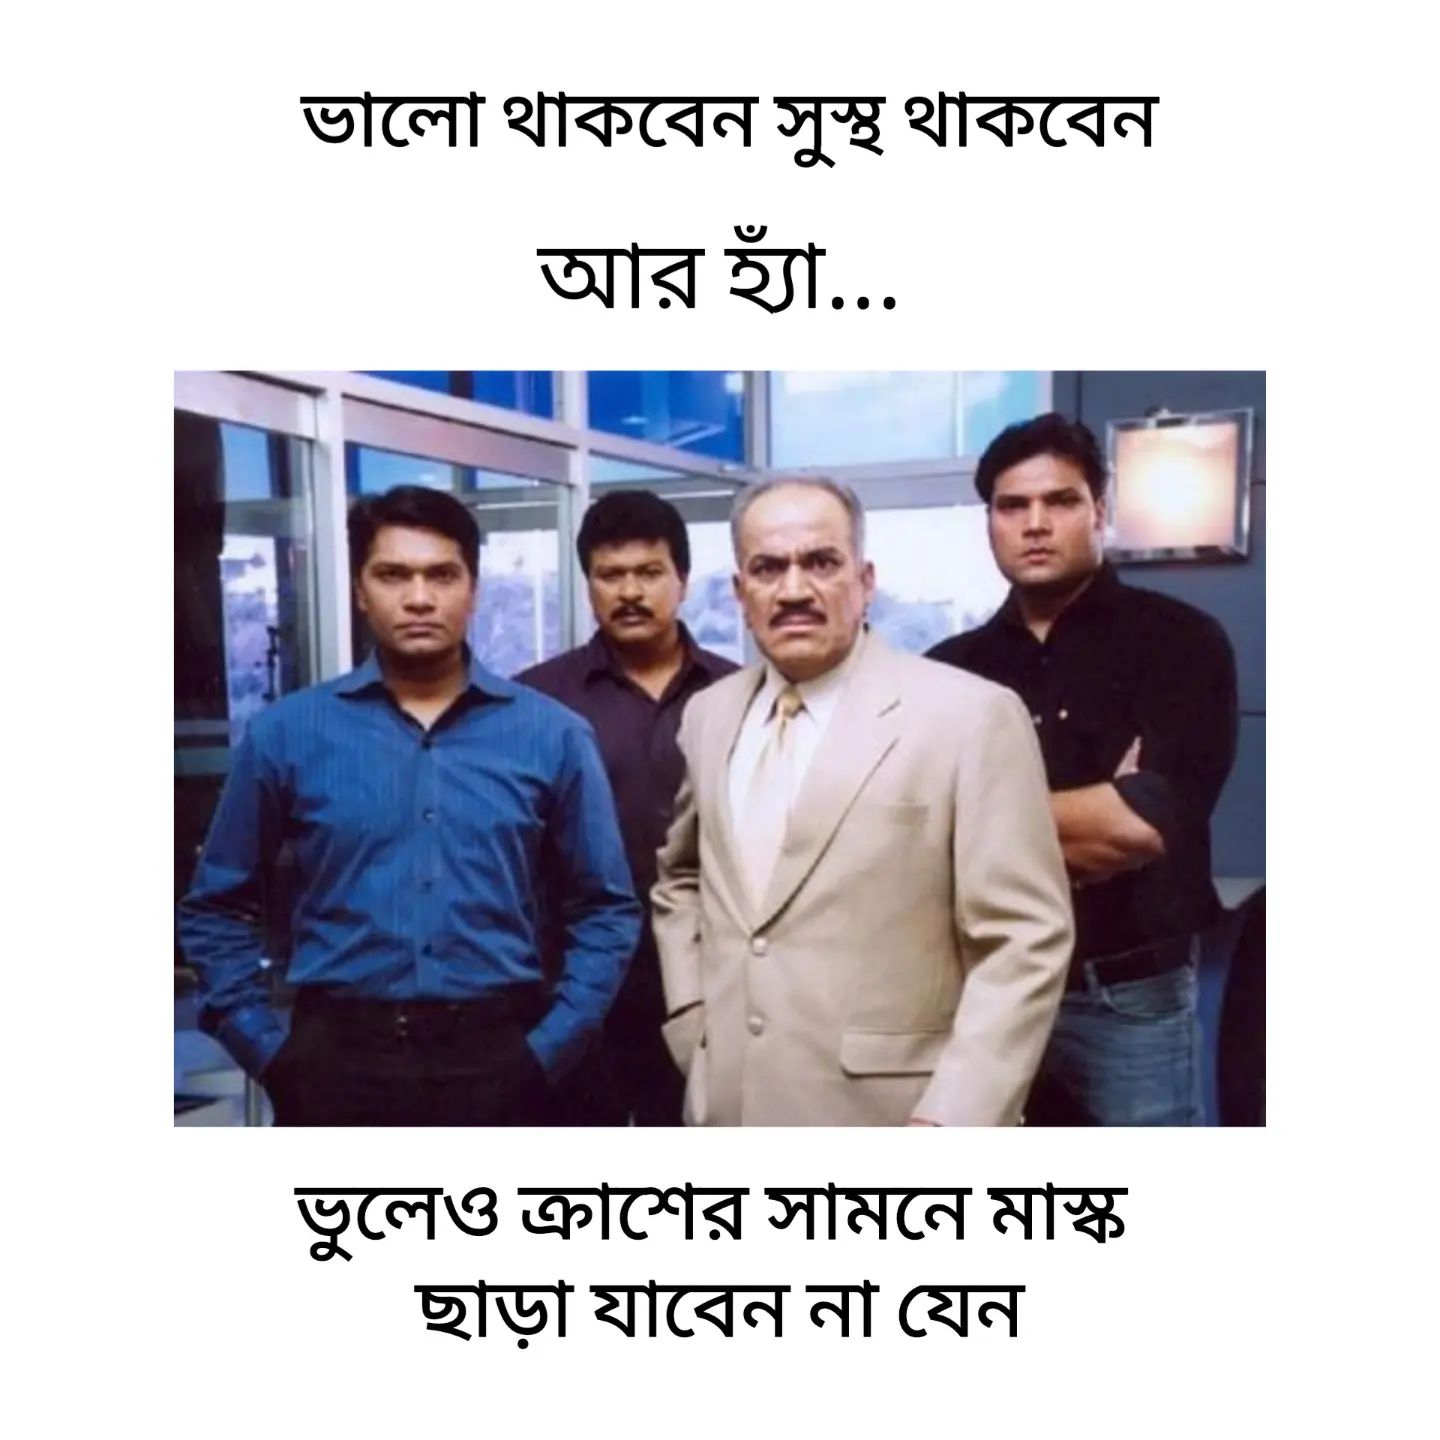
Text: ভালো থাকবেন সুস্থ থাকবেন আর হ্যাঁ... ভুলেও ক্রাশের সামনে মাস্ক ছাড়া যাবেন না যেন
Label: Non Hate